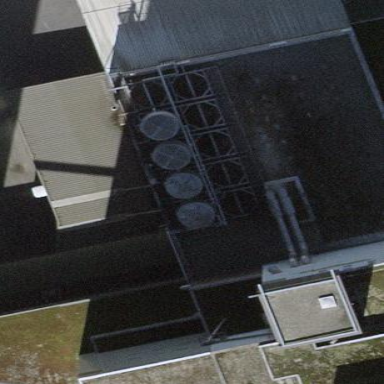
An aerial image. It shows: Industrial building.